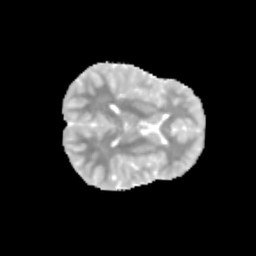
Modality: MD
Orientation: axial
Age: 12
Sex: female
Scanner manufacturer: siemens
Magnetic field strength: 3 T
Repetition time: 3.8 s
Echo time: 0.07 s